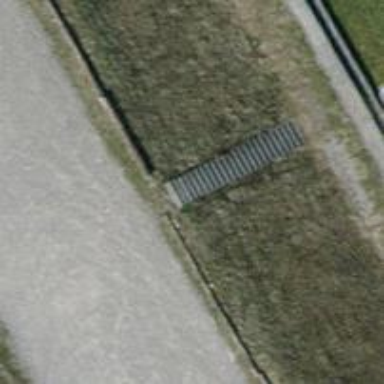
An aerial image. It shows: Brown bench in the vicinity.